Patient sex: F
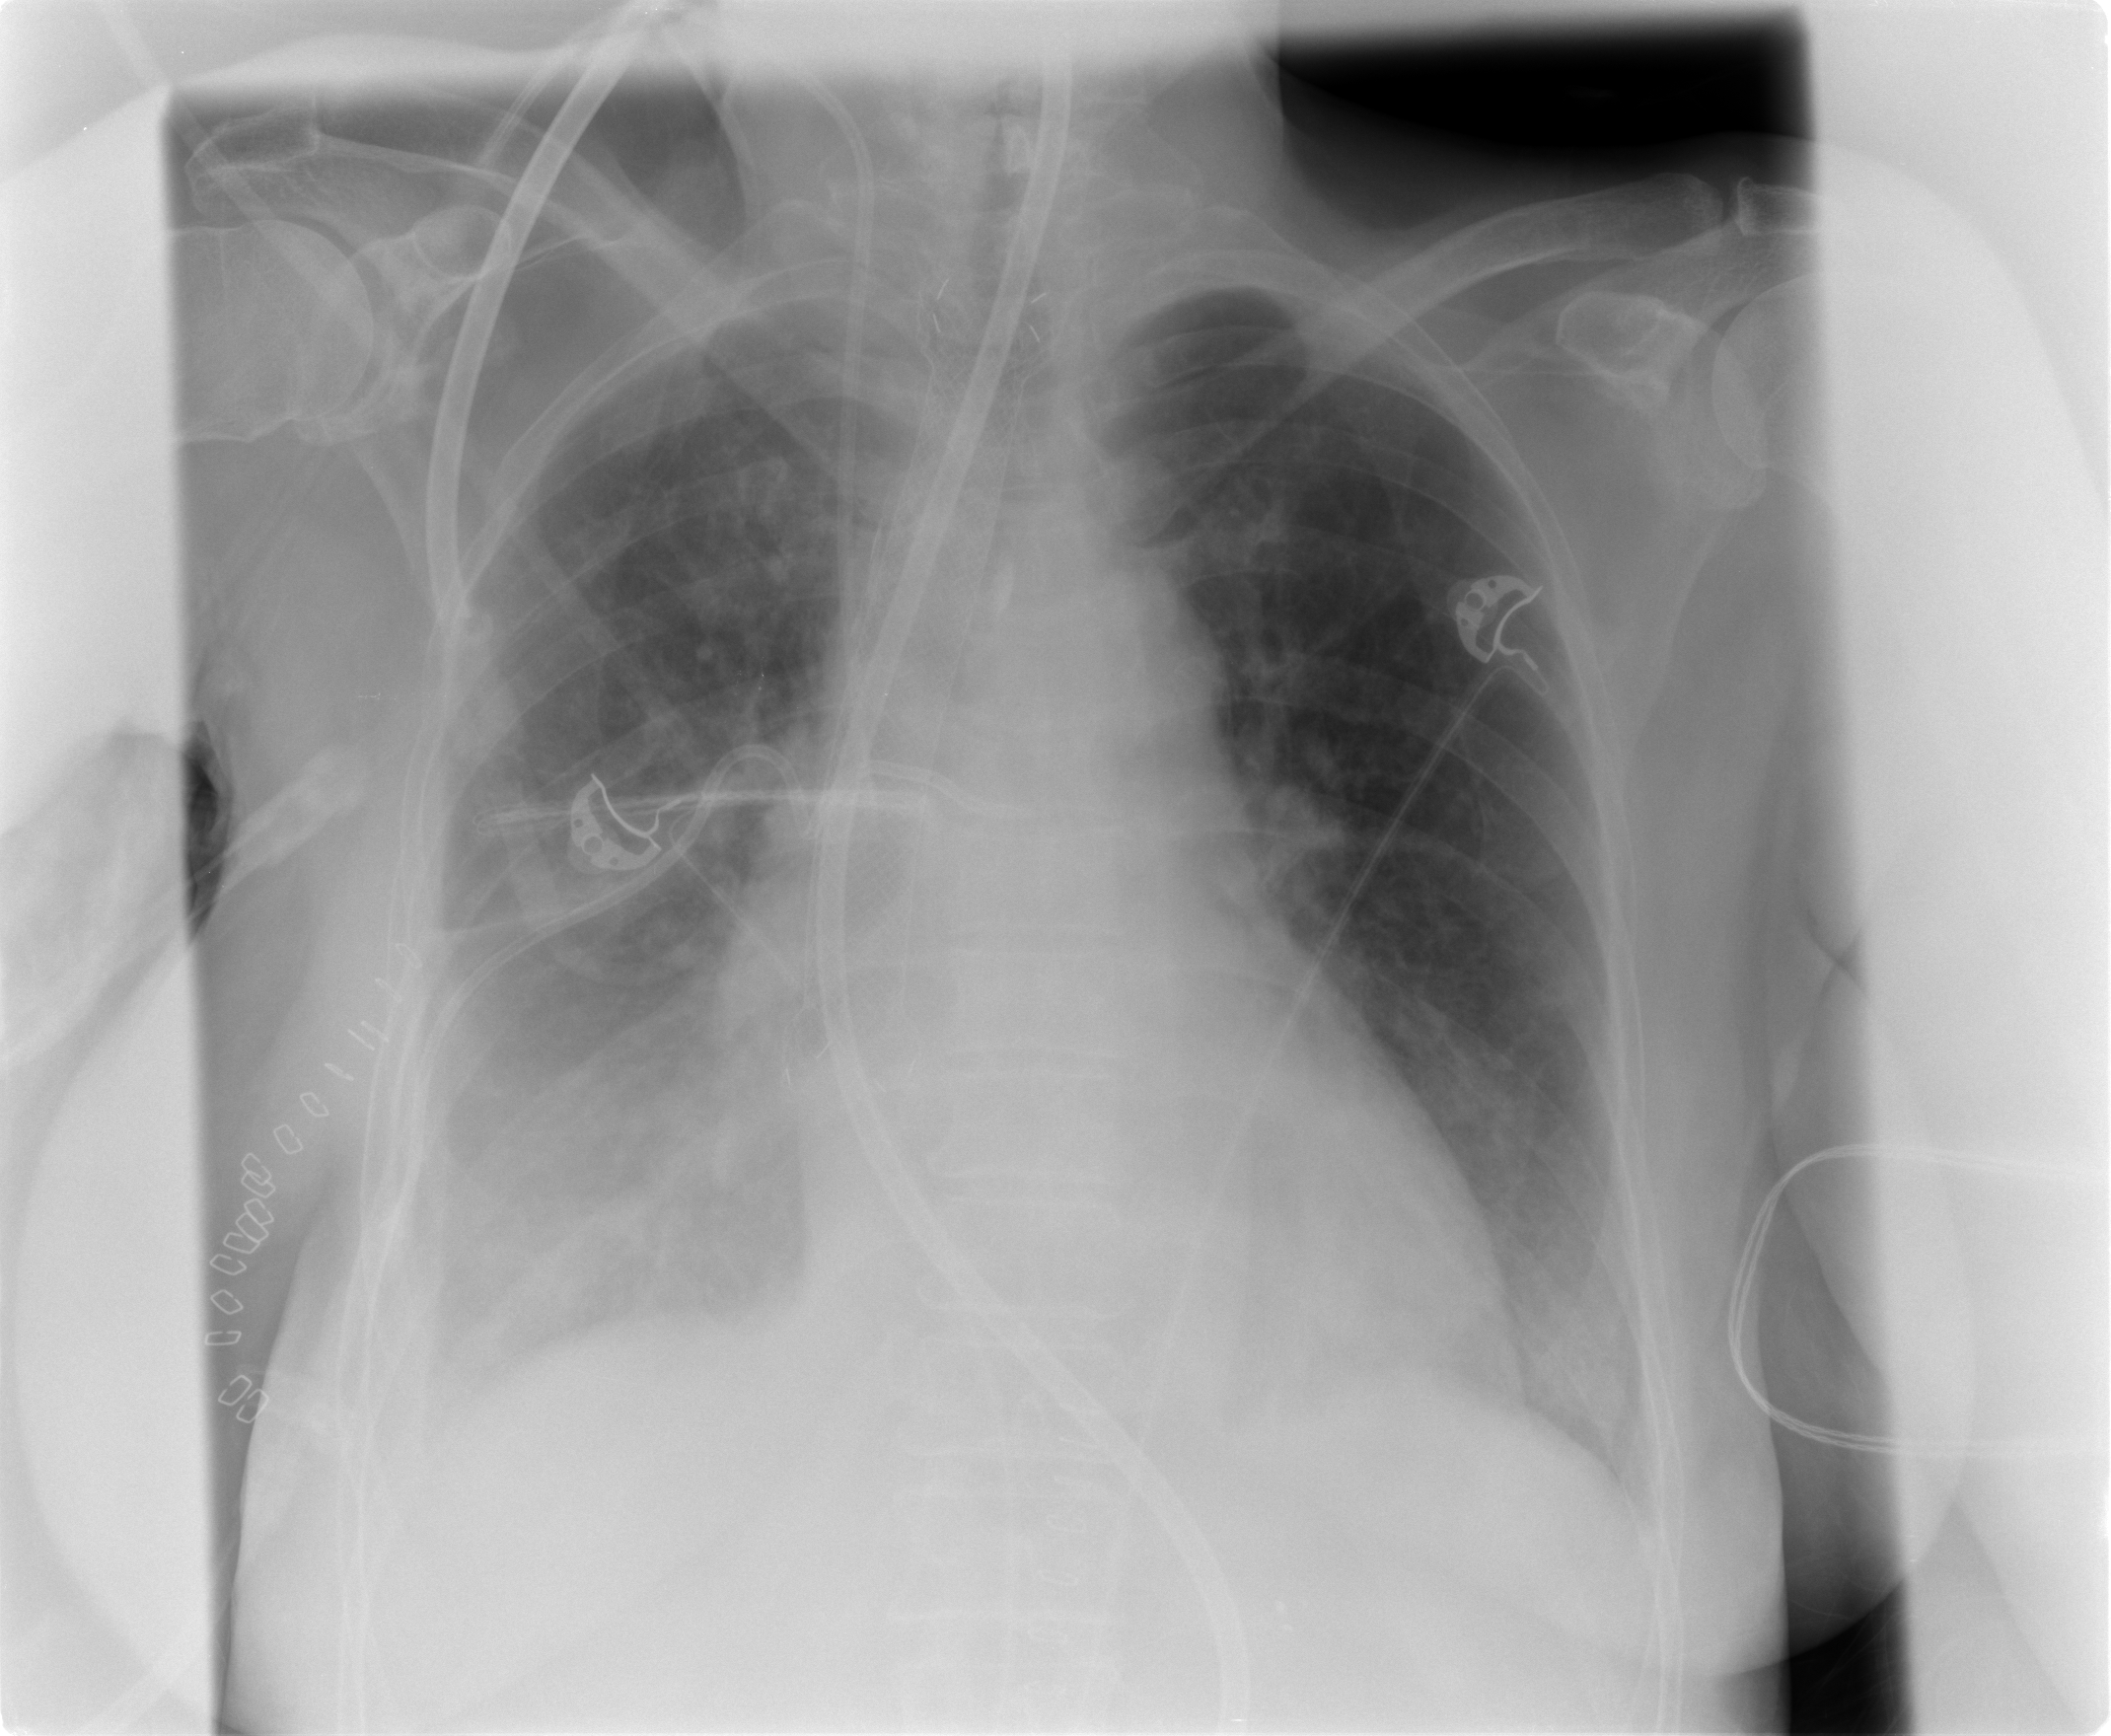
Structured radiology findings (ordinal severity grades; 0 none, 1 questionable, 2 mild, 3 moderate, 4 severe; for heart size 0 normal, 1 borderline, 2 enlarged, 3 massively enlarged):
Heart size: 0
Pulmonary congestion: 0
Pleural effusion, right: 3
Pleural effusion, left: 2
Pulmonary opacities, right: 2
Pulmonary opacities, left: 0
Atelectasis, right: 2
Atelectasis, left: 2